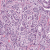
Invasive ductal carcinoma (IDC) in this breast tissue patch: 1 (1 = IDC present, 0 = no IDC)